Aerial crown-view tile of a tropical tree (Barro Colorado Island, Panama), acquired 20241014:
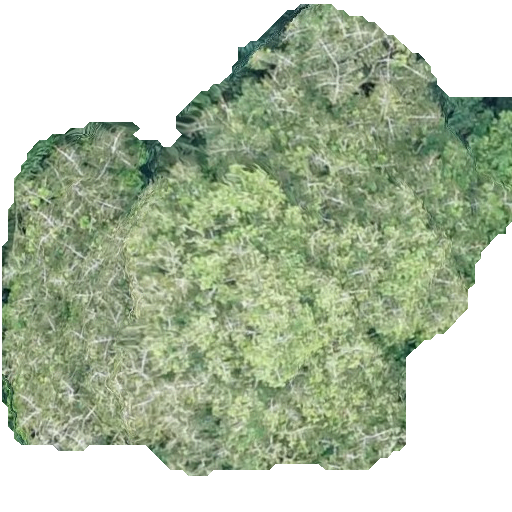
Species: Virola surinamensis
GBIF accepted scientific name: Virola surinamensis
Crown area: 268.679 m²